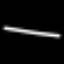
Label: line